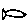
Label: fish